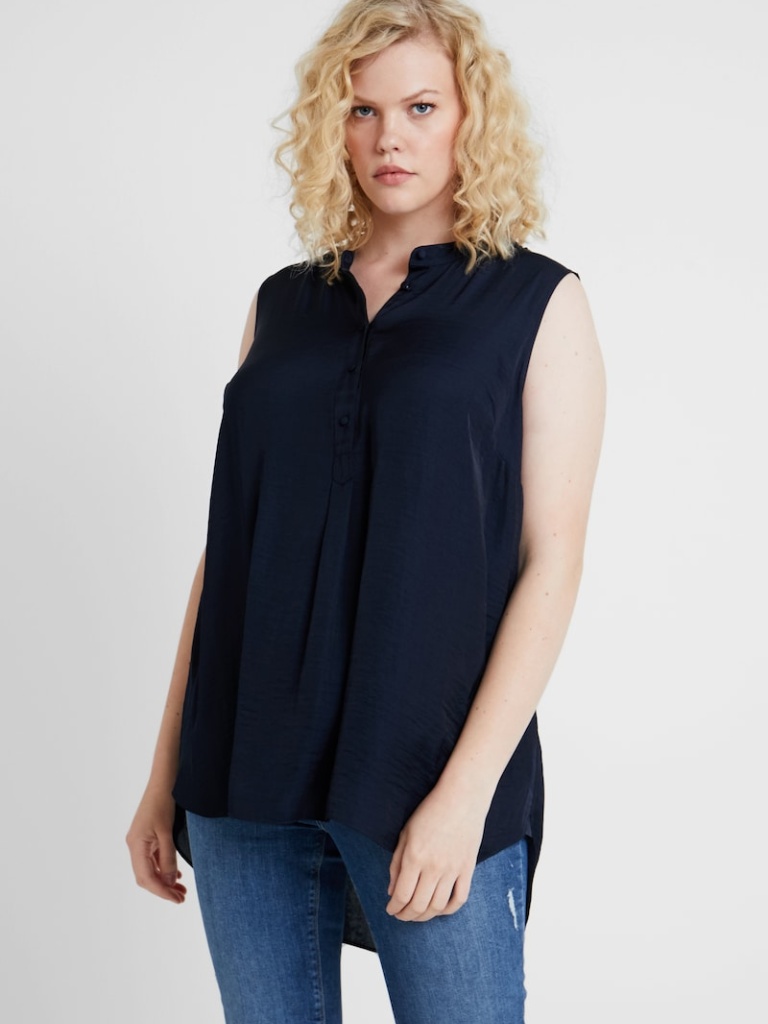
silk relaxed sleeveless thigh length Untucked mandarin tunic